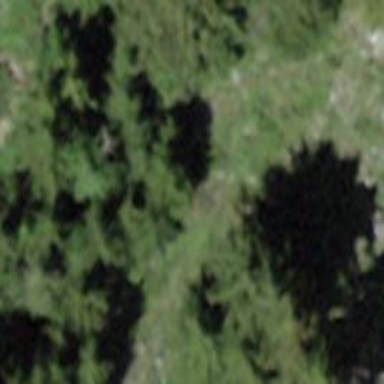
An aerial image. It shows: Forest area.